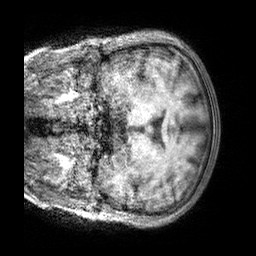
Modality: T1w
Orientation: coronal
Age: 44
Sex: female
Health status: healthy
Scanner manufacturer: siemens
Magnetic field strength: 3 T
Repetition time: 2.3 s
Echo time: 0.00303 s